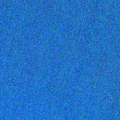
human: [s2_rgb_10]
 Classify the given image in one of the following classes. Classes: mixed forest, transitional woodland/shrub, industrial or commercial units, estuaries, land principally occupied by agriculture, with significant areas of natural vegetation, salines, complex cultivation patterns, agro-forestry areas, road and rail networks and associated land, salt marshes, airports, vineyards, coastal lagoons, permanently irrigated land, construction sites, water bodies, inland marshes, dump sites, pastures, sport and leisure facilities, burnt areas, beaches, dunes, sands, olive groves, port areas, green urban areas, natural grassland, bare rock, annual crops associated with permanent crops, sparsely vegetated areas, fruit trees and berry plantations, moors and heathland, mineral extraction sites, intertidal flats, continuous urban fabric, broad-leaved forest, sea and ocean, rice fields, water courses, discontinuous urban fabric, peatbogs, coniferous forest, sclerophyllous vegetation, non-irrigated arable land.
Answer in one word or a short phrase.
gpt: sea and ocean